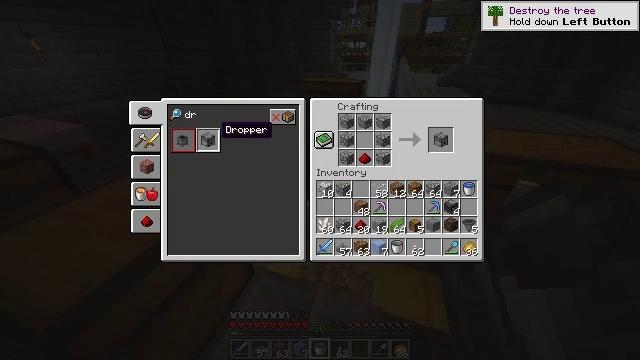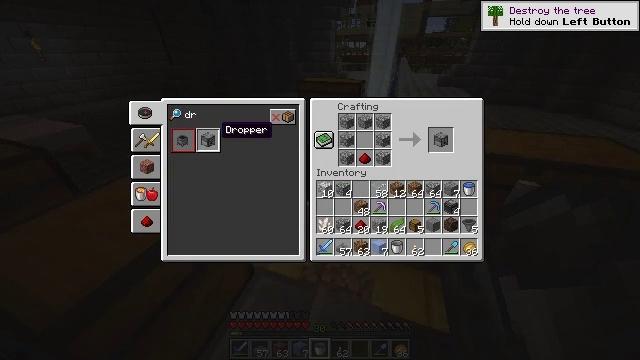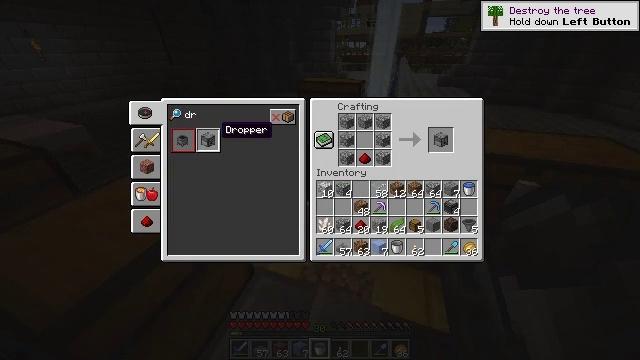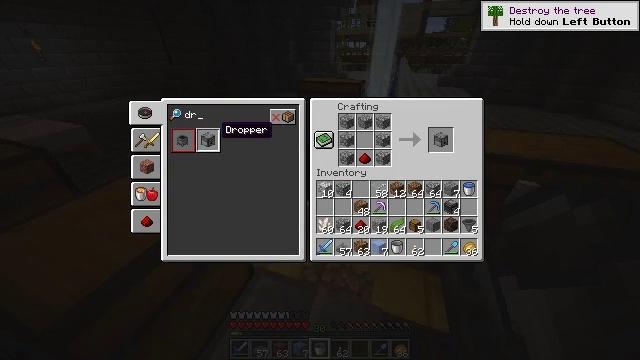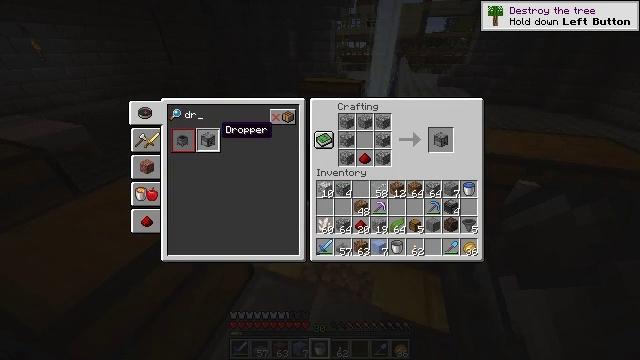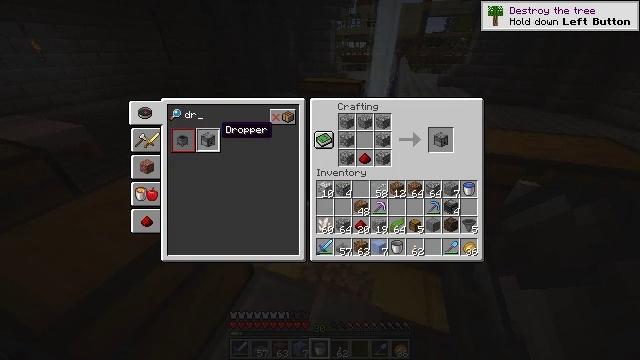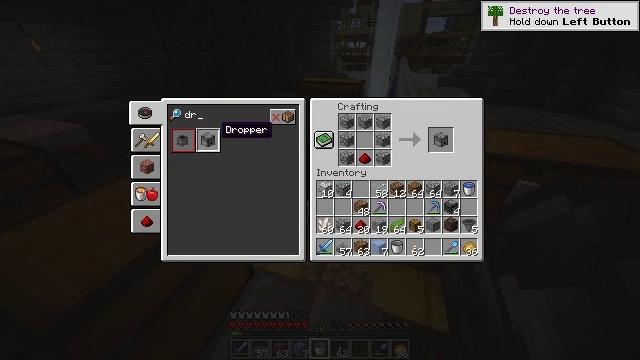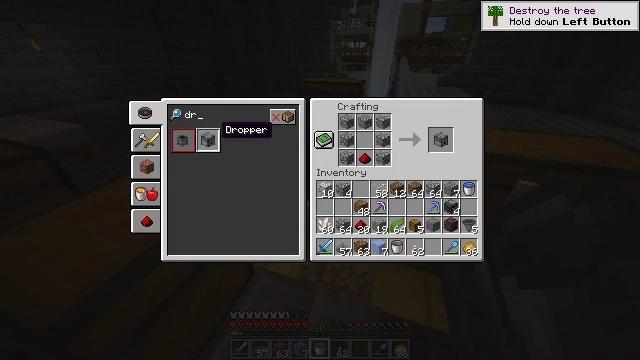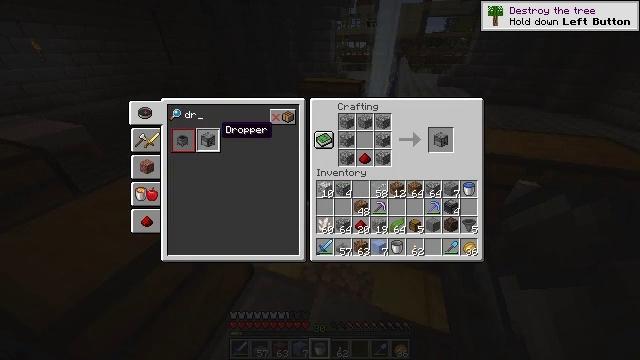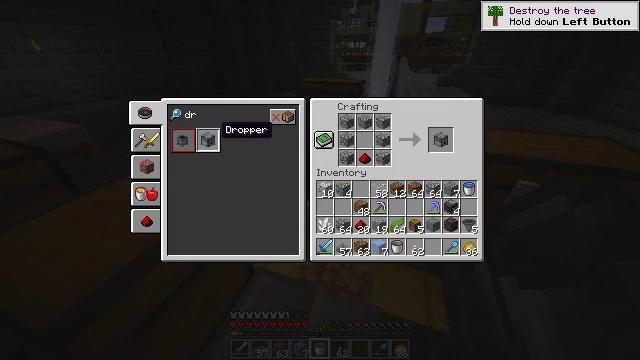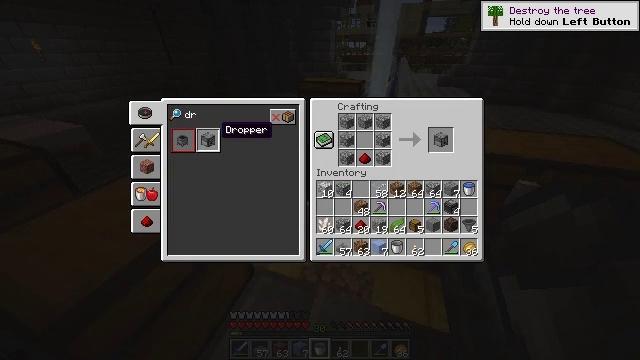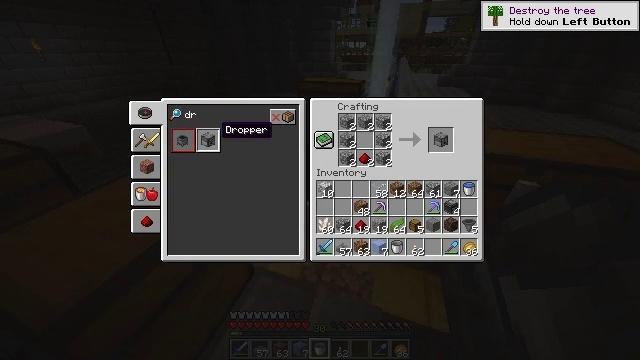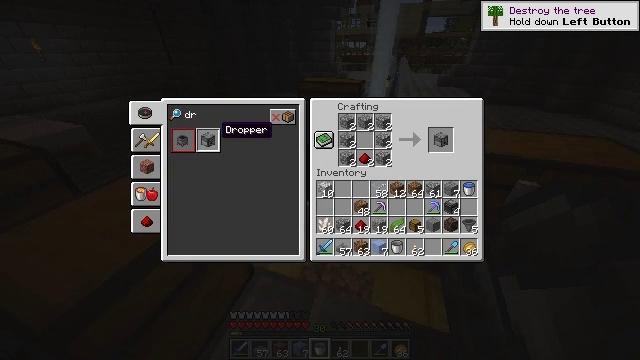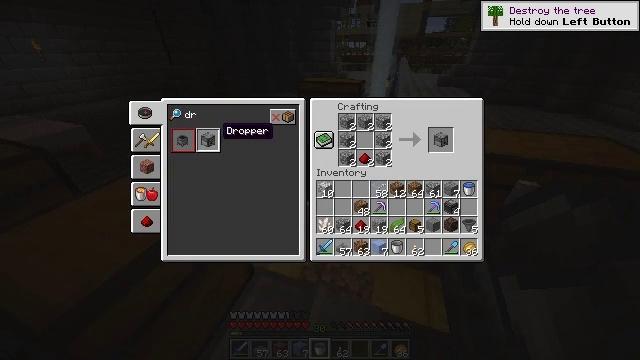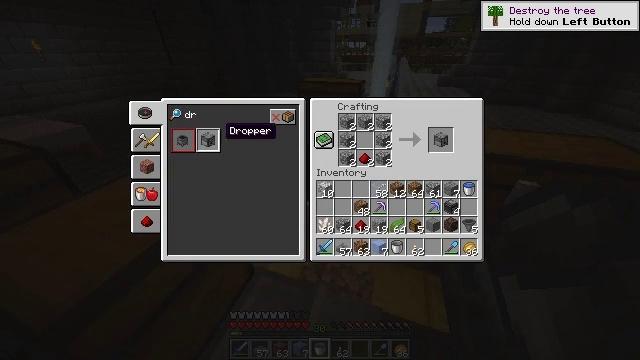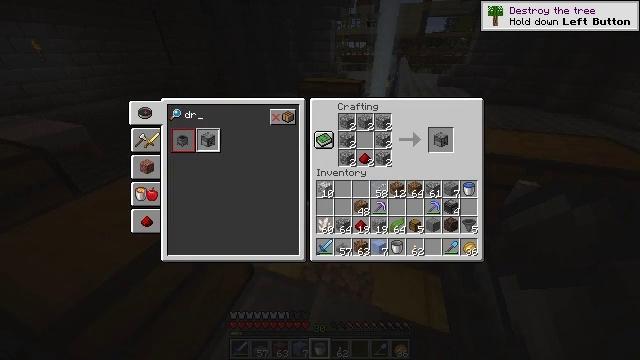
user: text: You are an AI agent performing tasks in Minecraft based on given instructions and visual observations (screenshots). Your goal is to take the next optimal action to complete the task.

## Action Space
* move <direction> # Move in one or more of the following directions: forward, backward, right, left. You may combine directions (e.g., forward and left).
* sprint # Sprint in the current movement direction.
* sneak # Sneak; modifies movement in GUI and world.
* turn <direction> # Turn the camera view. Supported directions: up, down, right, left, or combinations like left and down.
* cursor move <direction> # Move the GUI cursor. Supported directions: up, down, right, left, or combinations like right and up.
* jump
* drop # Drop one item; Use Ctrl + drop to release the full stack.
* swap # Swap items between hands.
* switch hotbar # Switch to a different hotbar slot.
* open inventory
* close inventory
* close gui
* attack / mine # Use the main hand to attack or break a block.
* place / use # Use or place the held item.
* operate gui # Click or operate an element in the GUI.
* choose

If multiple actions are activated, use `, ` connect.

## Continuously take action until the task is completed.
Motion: motion action
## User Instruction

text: Interact with the crafting table to craft a dropper.
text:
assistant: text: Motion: no_op
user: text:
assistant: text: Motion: no_op
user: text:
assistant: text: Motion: no_op
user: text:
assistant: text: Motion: no_op
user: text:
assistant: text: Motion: operate gui
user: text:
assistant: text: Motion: operate gui
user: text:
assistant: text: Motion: no_op
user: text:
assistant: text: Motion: no_op
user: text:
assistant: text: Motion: no_op
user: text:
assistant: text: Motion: no_op
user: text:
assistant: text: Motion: no_op
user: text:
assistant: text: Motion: no_op
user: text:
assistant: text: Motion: no_op
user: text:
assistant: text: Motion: no_op
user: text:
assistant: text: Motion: cursor move right
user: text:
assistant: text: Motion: cursor move right
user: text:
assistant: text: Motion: cursor move right
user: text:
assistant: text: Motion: cursor move right
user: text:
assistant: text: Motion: cursor move right
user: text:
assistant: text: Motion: cursor move right
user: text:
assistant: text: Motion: cursor move right
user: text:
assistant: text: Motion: cursor move right
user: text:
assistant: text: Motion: cursor move right
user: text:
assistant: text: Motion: cursor move right and up
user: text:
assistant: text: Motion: no_op
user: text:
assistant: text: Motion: no_op
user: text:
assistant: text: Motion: no_op
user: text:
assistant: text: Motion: no_op
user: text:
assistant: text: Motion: no_op
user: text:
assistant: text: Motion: no_op